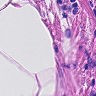
Metastatic tissue present: no